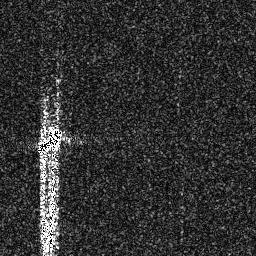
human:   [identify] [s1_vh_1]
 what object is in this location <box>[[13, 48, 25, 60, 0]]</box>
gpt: <ref>1 medium ship at the left</ref>